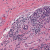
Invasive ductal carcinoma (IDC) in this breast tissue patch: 0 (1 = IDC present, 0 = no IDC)